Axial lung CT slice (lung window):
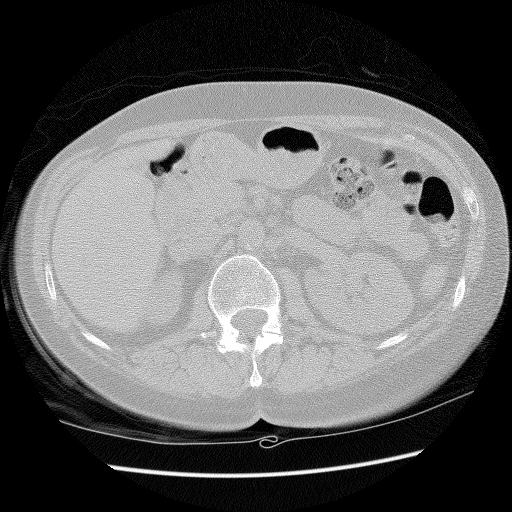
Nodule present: no